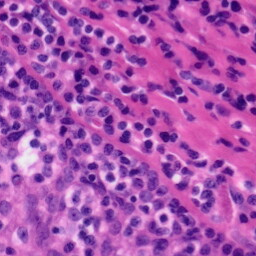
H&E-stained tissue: Tonsil